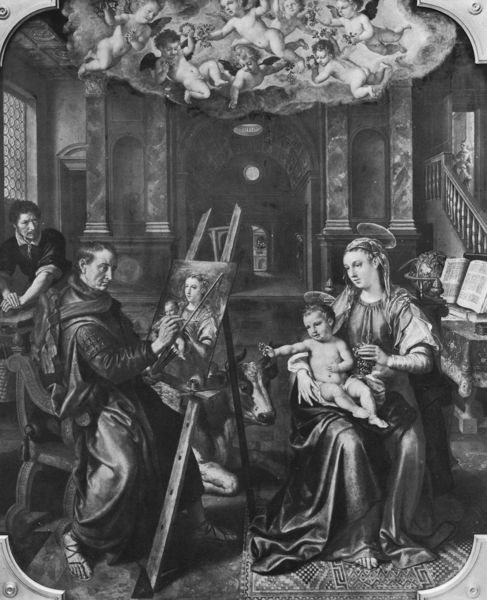
Titel: Der  Hl. Lukas malt die Madonna
Künstler: Maarten de Vos
Institution: Antwerpen, Koninklijk Museum voor Schone
Schlagwörter: himmel, frau, kleid, kleider, stuhl, malerei, bibel, kirche, kind, engel, kuh, treppe, atelier, maler, staffelei, künstler, pinsel, heiligenschein, jesus, mönch, fresko, maria, jesu, stier, zeichenstab